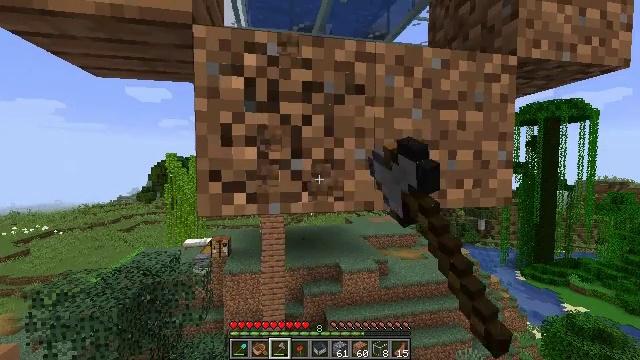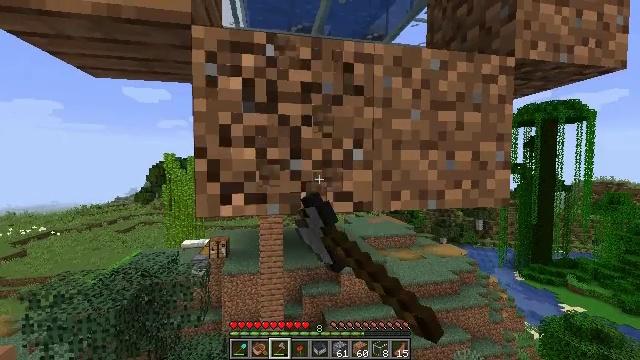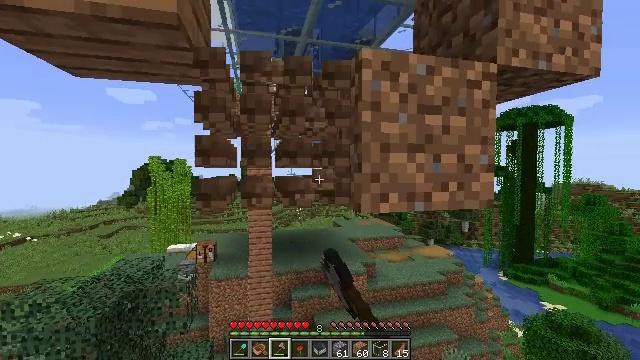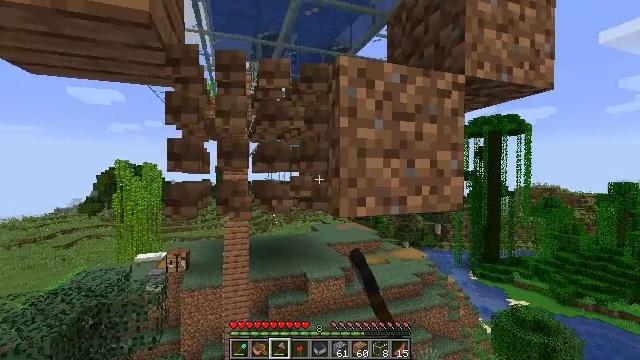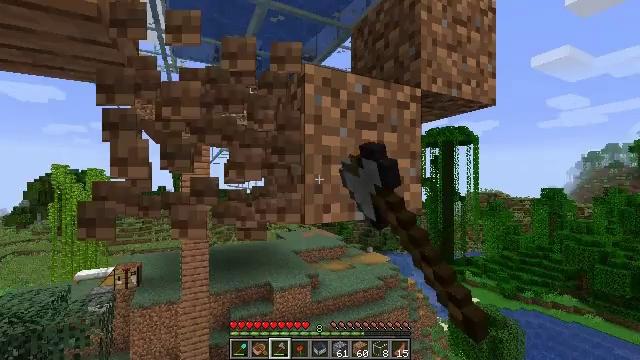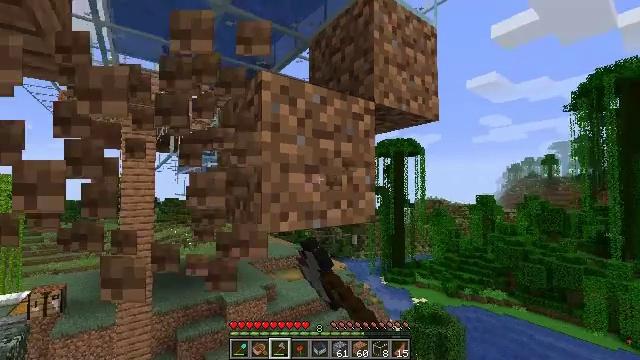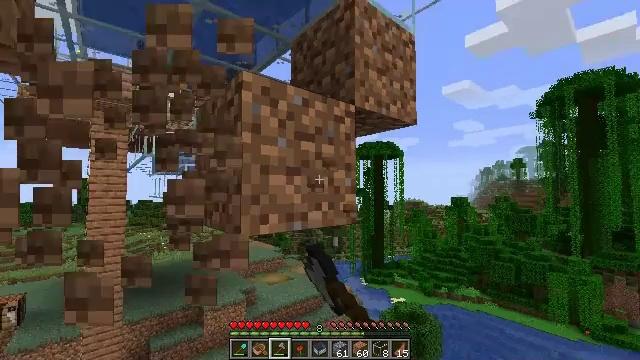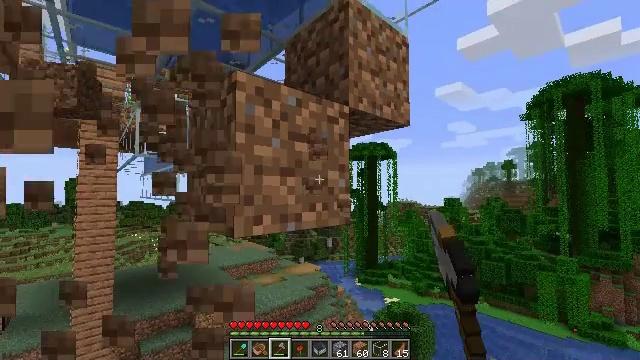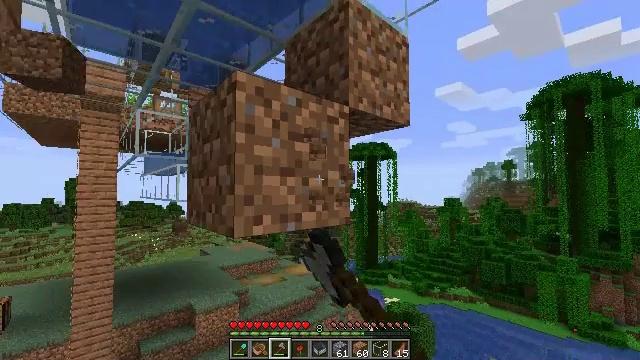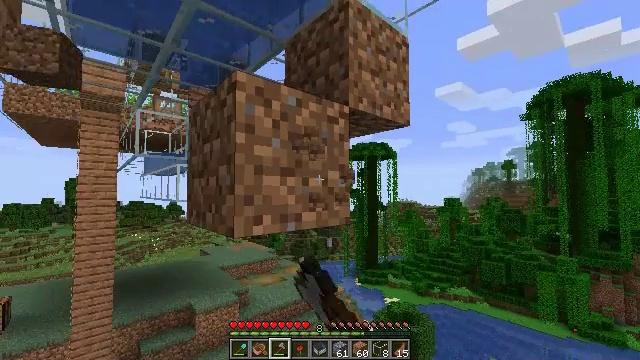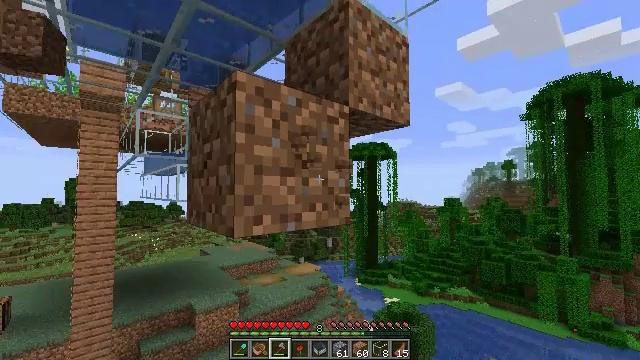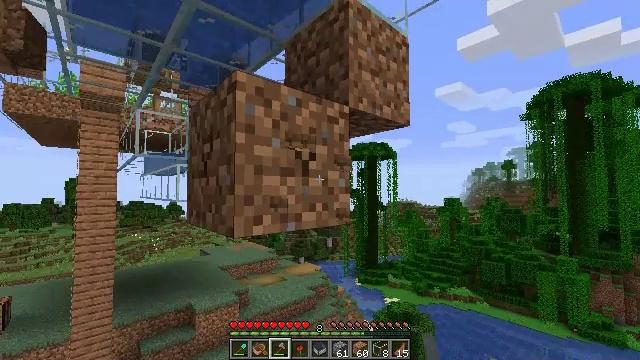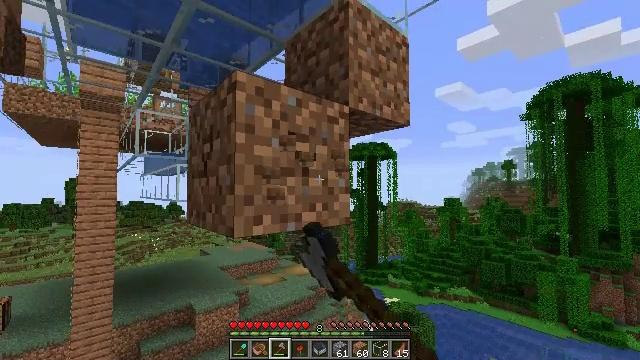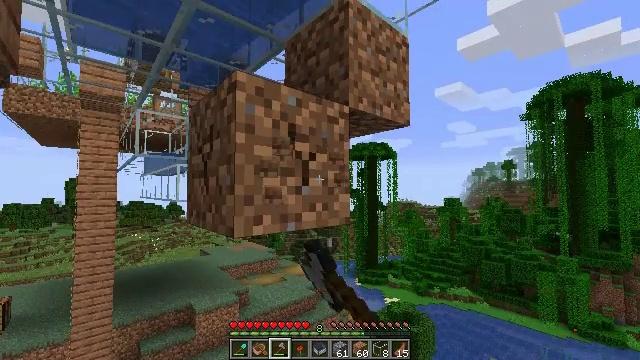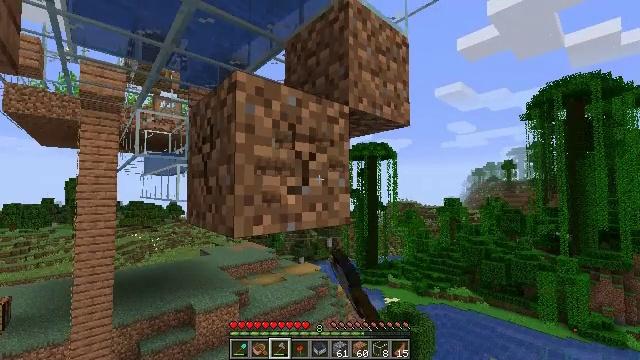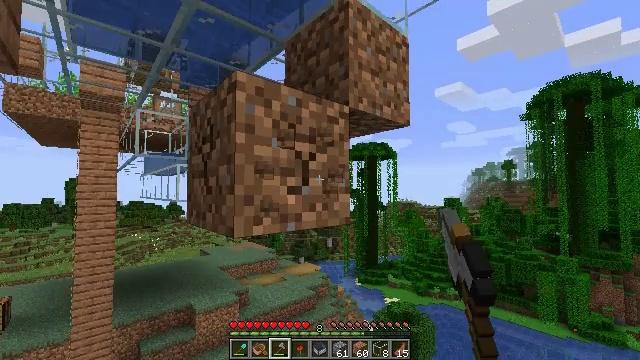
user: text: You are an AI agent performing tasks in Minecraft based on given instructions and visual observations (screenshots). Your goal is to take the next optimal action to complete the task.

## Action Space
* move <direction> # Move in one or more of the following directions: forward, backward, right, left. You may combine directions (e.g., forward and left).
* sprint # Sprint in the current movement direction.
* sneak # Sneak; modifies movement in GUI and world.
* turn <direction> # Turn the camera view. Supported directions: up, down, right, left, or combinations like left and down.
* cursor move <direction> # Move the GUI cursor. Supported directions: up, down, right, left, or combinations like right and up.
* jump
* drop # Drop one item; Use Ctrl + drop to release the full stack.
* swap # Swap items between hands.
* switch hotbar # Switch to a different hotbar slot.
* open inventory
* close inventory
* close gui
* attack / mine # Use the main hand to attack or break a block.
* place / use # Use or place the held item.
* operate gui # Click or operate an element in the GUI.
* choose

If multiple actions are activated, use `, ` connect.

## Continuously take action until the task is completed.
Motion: motion action
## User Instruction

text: Mine dirt from the ground.
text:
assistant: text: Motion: sneak, attack / mine
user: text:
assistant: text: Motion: sneak, turn right, attack / mine
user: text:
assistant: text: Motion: sneak, turn right and up, attack / mine
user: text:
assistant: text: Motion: sneak, turn right and up, attack / mine
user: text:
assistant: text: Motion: sneak, turn right and up, attack / mine
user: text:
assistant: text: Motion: sneak, turn right, attack / mine
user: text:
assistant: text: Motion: sneak, turn right, attack / mine
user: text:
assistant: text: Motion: sneak, attack / mine
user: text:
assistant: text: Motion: sneak, attack / mine
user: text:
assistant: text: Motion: sneak, attack / mine
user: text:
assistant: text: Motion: sneak, attack / mine
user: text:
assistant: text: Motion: sneak, attack / mine
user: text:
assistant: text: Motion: sneak, attack / mine
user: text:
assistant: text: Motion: sneak, attack / mine
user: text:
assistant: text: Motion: sneak, attack / mine
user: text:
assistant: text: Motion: sneak, attack / mine
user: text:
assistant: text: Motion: sneak, attack / mine
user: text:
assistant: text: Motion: sneak, attack / mine
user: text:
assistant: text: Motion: sneak, attack / mine
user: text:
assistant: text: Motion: sneak, attack / mine
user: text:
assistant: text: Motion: sneak, attack / mine
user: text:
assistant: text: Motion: sneak, attack / mine
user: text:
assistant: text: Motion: sneak, attack / mine
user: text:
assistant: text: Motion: sneak, attack / mine
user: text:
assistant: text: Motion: sneak, attack / mine
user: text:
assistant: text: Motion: sneak, attack / mine
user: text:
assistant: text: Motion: sneak, attack / mine
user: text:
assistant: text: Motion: sneak, attack / mine